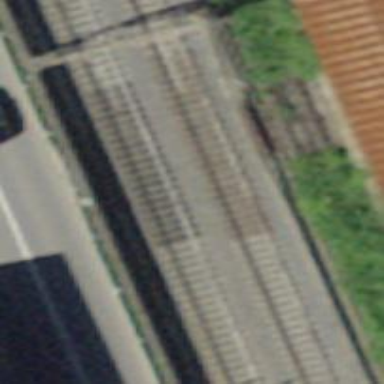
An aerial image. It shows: Railway track with contact lines for electrification.